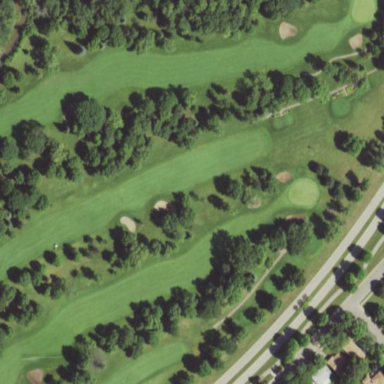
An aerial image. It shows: Grassy area designated as golf fairway.